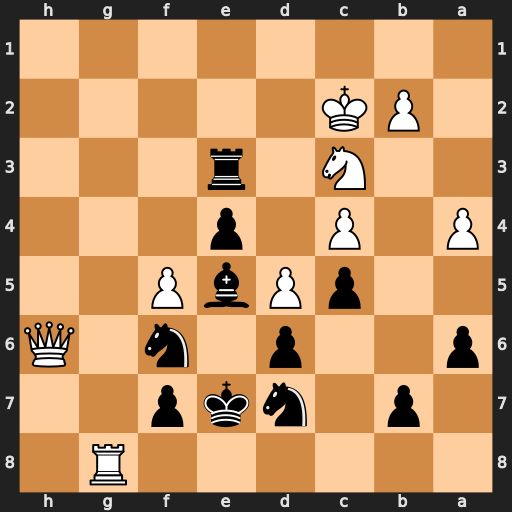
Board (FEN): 6R1/1p1nkp2/p2p1n1Q/2pPbP2/P1P1p3/2N1r3/1PK5/8
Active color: b
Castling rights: -
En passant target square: -
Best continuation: Rxc3+ bxc3 Nxg8